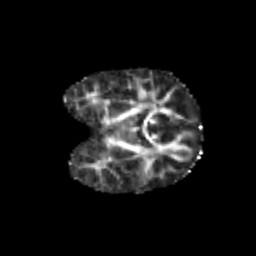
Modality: FA
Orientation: coronal
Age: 5
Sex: female
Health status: healthy